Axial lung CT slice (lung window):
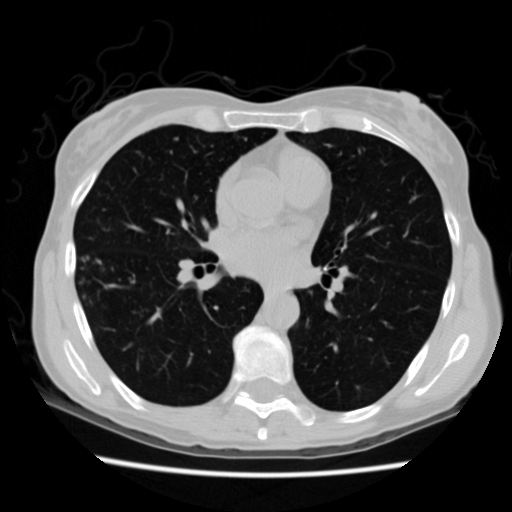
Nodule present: yes
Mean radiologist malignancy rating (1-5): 2